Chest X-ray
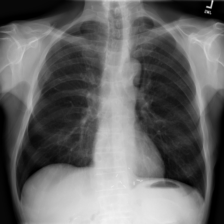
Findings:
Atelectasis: negative
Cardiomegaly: negative
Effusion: negative
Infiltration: negative
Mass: negative
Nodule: negative
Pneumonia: negative
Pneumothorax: negative
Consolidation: negative
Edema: negative
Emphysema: negative
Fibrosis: negative
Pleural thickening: negative
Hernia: negative